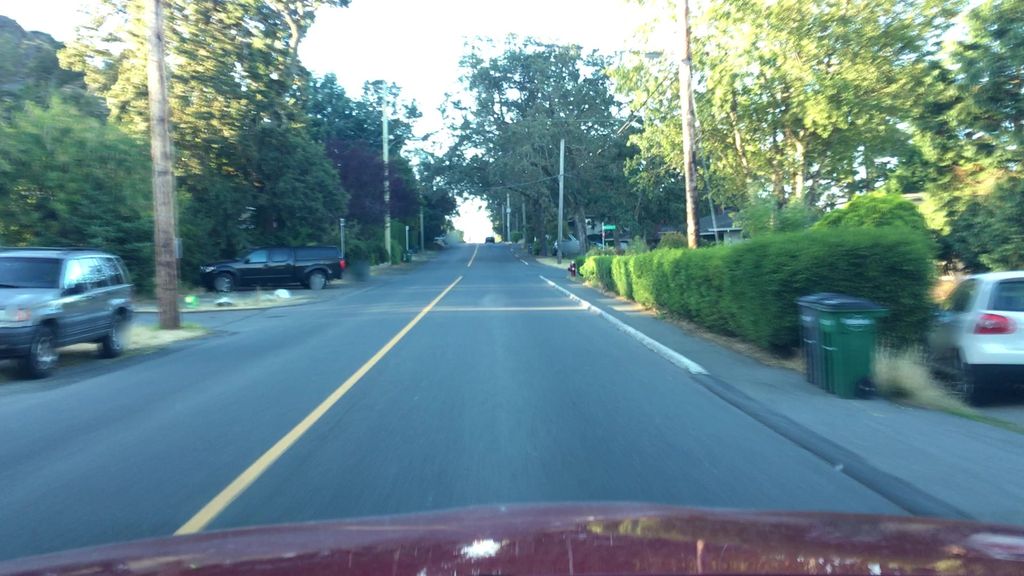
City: victoria